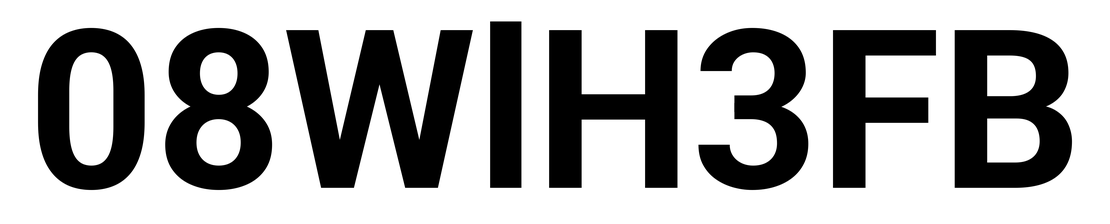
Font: Roboto_Bold